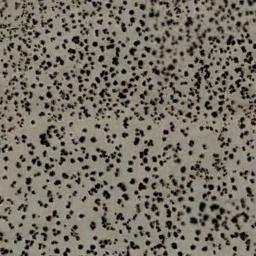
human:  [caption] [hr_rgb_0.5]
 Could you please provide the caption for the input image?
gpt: There are several trees and some weeds in this desert .

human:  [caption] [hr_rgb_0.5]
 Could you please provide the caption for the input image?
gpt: The chaparral is consist of many green bushes on the desert .

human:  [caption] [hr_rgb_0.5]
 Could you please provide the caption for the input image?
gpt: A lot of small chaparrals grow in the desert .

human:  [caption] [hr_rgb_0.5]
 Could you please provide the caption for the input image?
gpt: Chaparral is evenly distributed on the sand .

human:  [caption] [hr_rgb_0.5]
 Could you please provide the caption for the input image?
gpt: The chaparral is evenly distributed and dense .